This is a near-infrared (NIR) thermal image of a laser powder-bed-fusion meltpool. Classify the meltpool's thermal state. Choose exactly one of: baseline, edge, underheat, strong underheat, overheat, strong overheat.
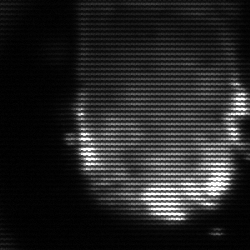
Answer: baseline